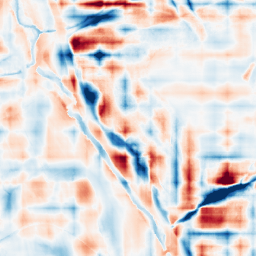
Category: wavelet
Decomposition family: wavelet_reverse_biorthogonal
Decomposition parameters: wavelet: rbio2.4
level: 5
Upsampling method: bicubic
Upsampling parameters: scale: 8
Upsampling scale: 8